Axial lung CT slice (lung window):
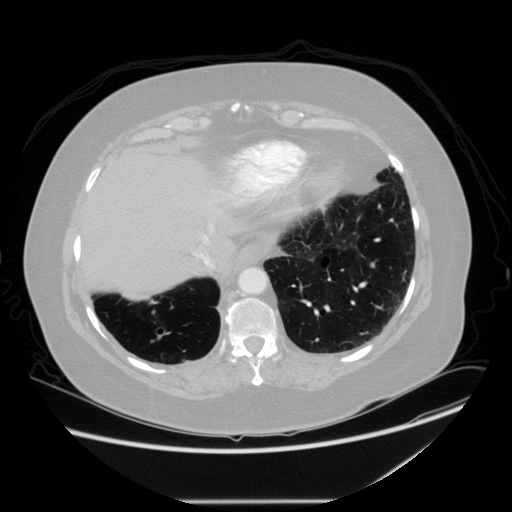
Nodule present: no